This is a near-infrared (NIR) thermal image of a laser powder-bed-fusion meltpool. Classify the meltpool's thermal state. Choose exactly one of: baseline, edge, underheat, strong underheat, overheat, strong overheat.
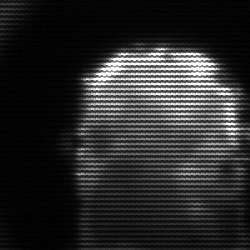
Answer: baseline